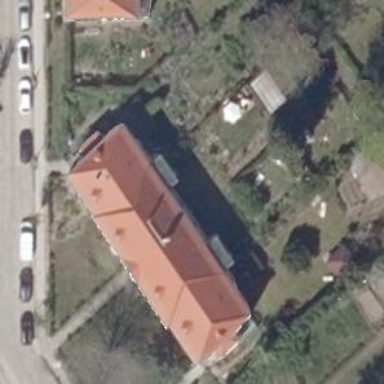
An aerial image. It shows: Historic building with apartments. It has hipped roof made of red roof tiles.